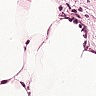
Metastatic tissue present: yes